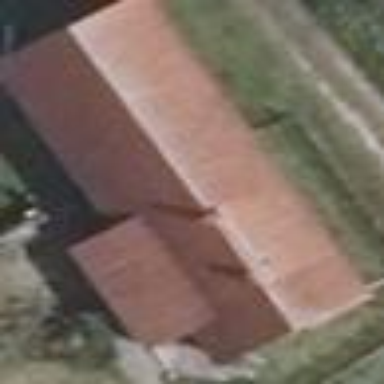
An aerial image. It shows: Building with gabled roof oriented along its structure.